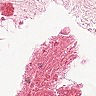
Metastatic tissue present: no